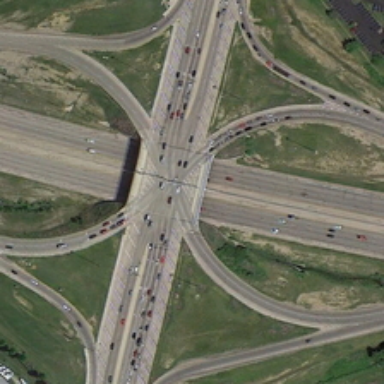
The ease of the road are surrounded by dark green trees .